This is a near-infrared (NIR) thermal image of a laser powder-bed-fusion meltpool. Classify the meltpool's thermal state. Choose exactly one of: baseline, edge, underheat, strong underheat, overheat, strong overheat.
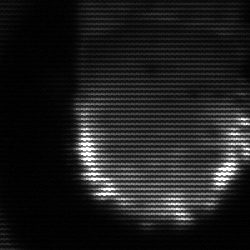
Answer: baseline